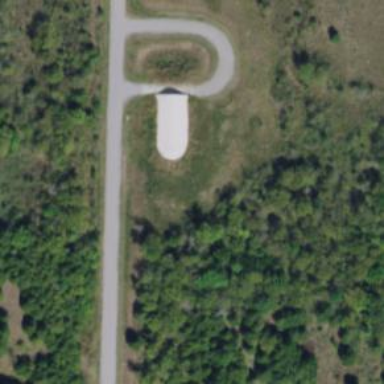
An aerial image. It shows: Military bunker for protection and defense.